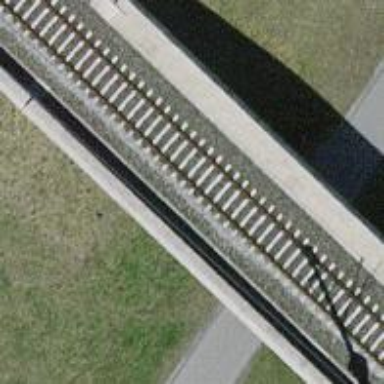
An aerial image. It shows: Railway bridge with electrified contact line. The railway track on the bridge is of main type.